Question: Count the number of objects in the diagram.
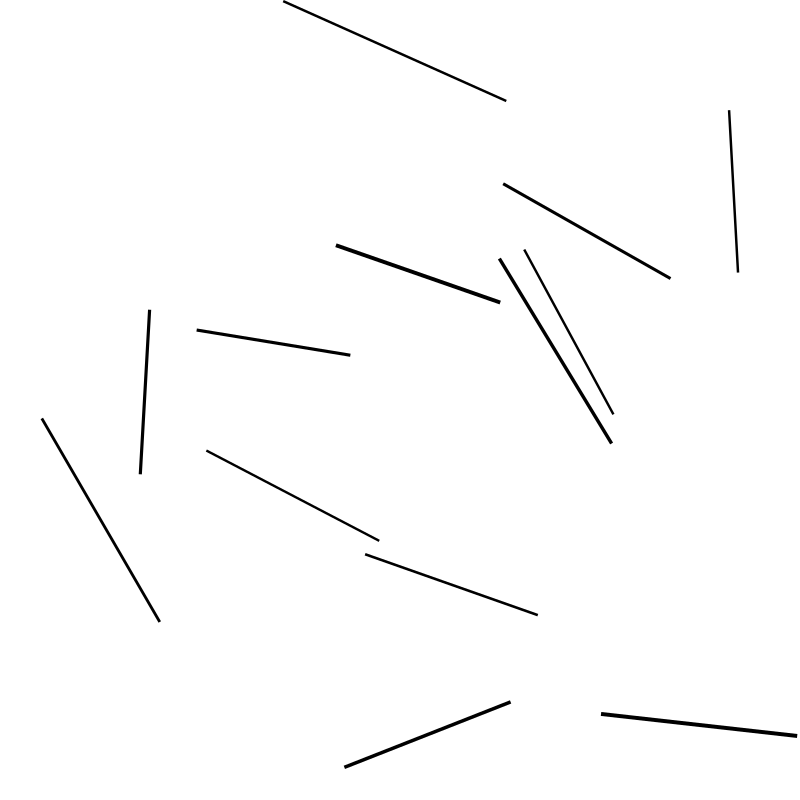
Answer: 13